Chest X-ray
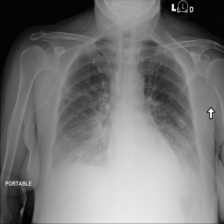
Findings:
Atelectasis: negative
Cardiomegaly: negative
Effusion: positive
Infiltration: positive
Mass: negative
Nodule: negative
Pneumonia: negative
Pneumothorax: negative
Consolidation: negative
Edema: positive
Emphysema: negative
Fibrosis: negative
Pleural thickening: negative
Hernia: negative